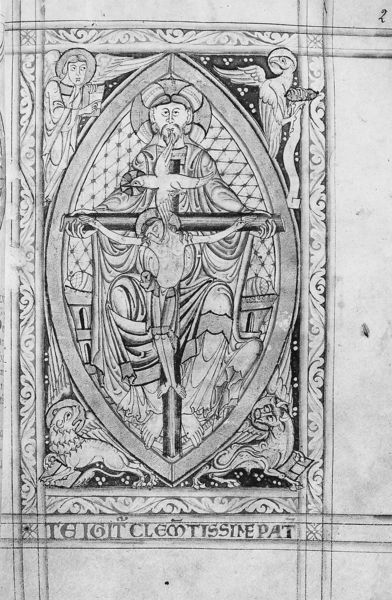
Titel: Missale
Institution: Cambrai, Bibliothèque Municipale
Schlagwörter: adler, gott, umhang, vogel, tiere, taube, vögel, gewand, engel, schrift, papier, inschrift, ornamente, kreuz, rechteck, löwen, rosette, christus, jesus, kreuzigung, löwe, gekreuzigt, stier, mittelater, mandorla, evangelisten, matthäus, mathäus, löfen, mitelpunkt